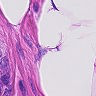
Metastatic tissue present: yes